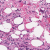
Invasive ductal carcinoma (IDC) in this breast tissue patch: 0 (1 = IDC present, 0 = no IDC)